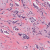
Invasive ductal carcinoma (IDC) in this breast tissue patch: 1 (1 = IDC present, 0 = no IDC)